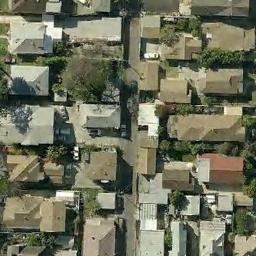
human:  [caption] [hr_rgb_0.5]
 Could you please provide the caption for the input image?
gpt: There are many roads and neatly arranged houses and trees and many vehicles in densely populated areas .

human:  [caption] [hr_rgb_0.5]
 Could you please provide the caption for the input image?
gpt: The dense residential is next to the road and some trees .

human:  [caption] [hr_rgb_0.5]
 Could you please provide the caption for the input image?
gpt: The houses are all rectangular .

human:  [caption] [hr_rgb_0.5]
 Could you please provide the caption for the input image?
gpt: A dense residential area has some trees and lots of houses of different sizes .

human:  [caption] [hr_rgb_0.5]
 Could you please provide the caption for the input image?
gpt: There are some brown and gray buildings on dense residential area .